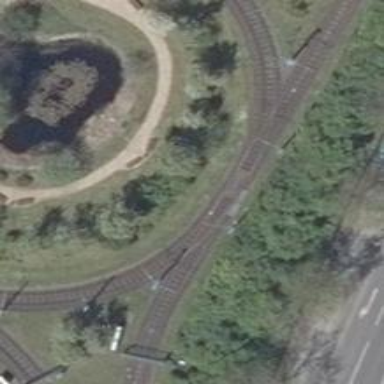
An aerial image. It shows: Railway switch.